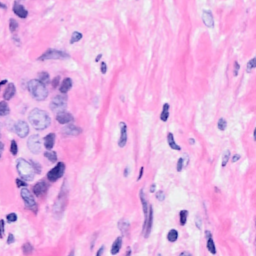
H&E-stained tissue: Breast